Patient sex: F
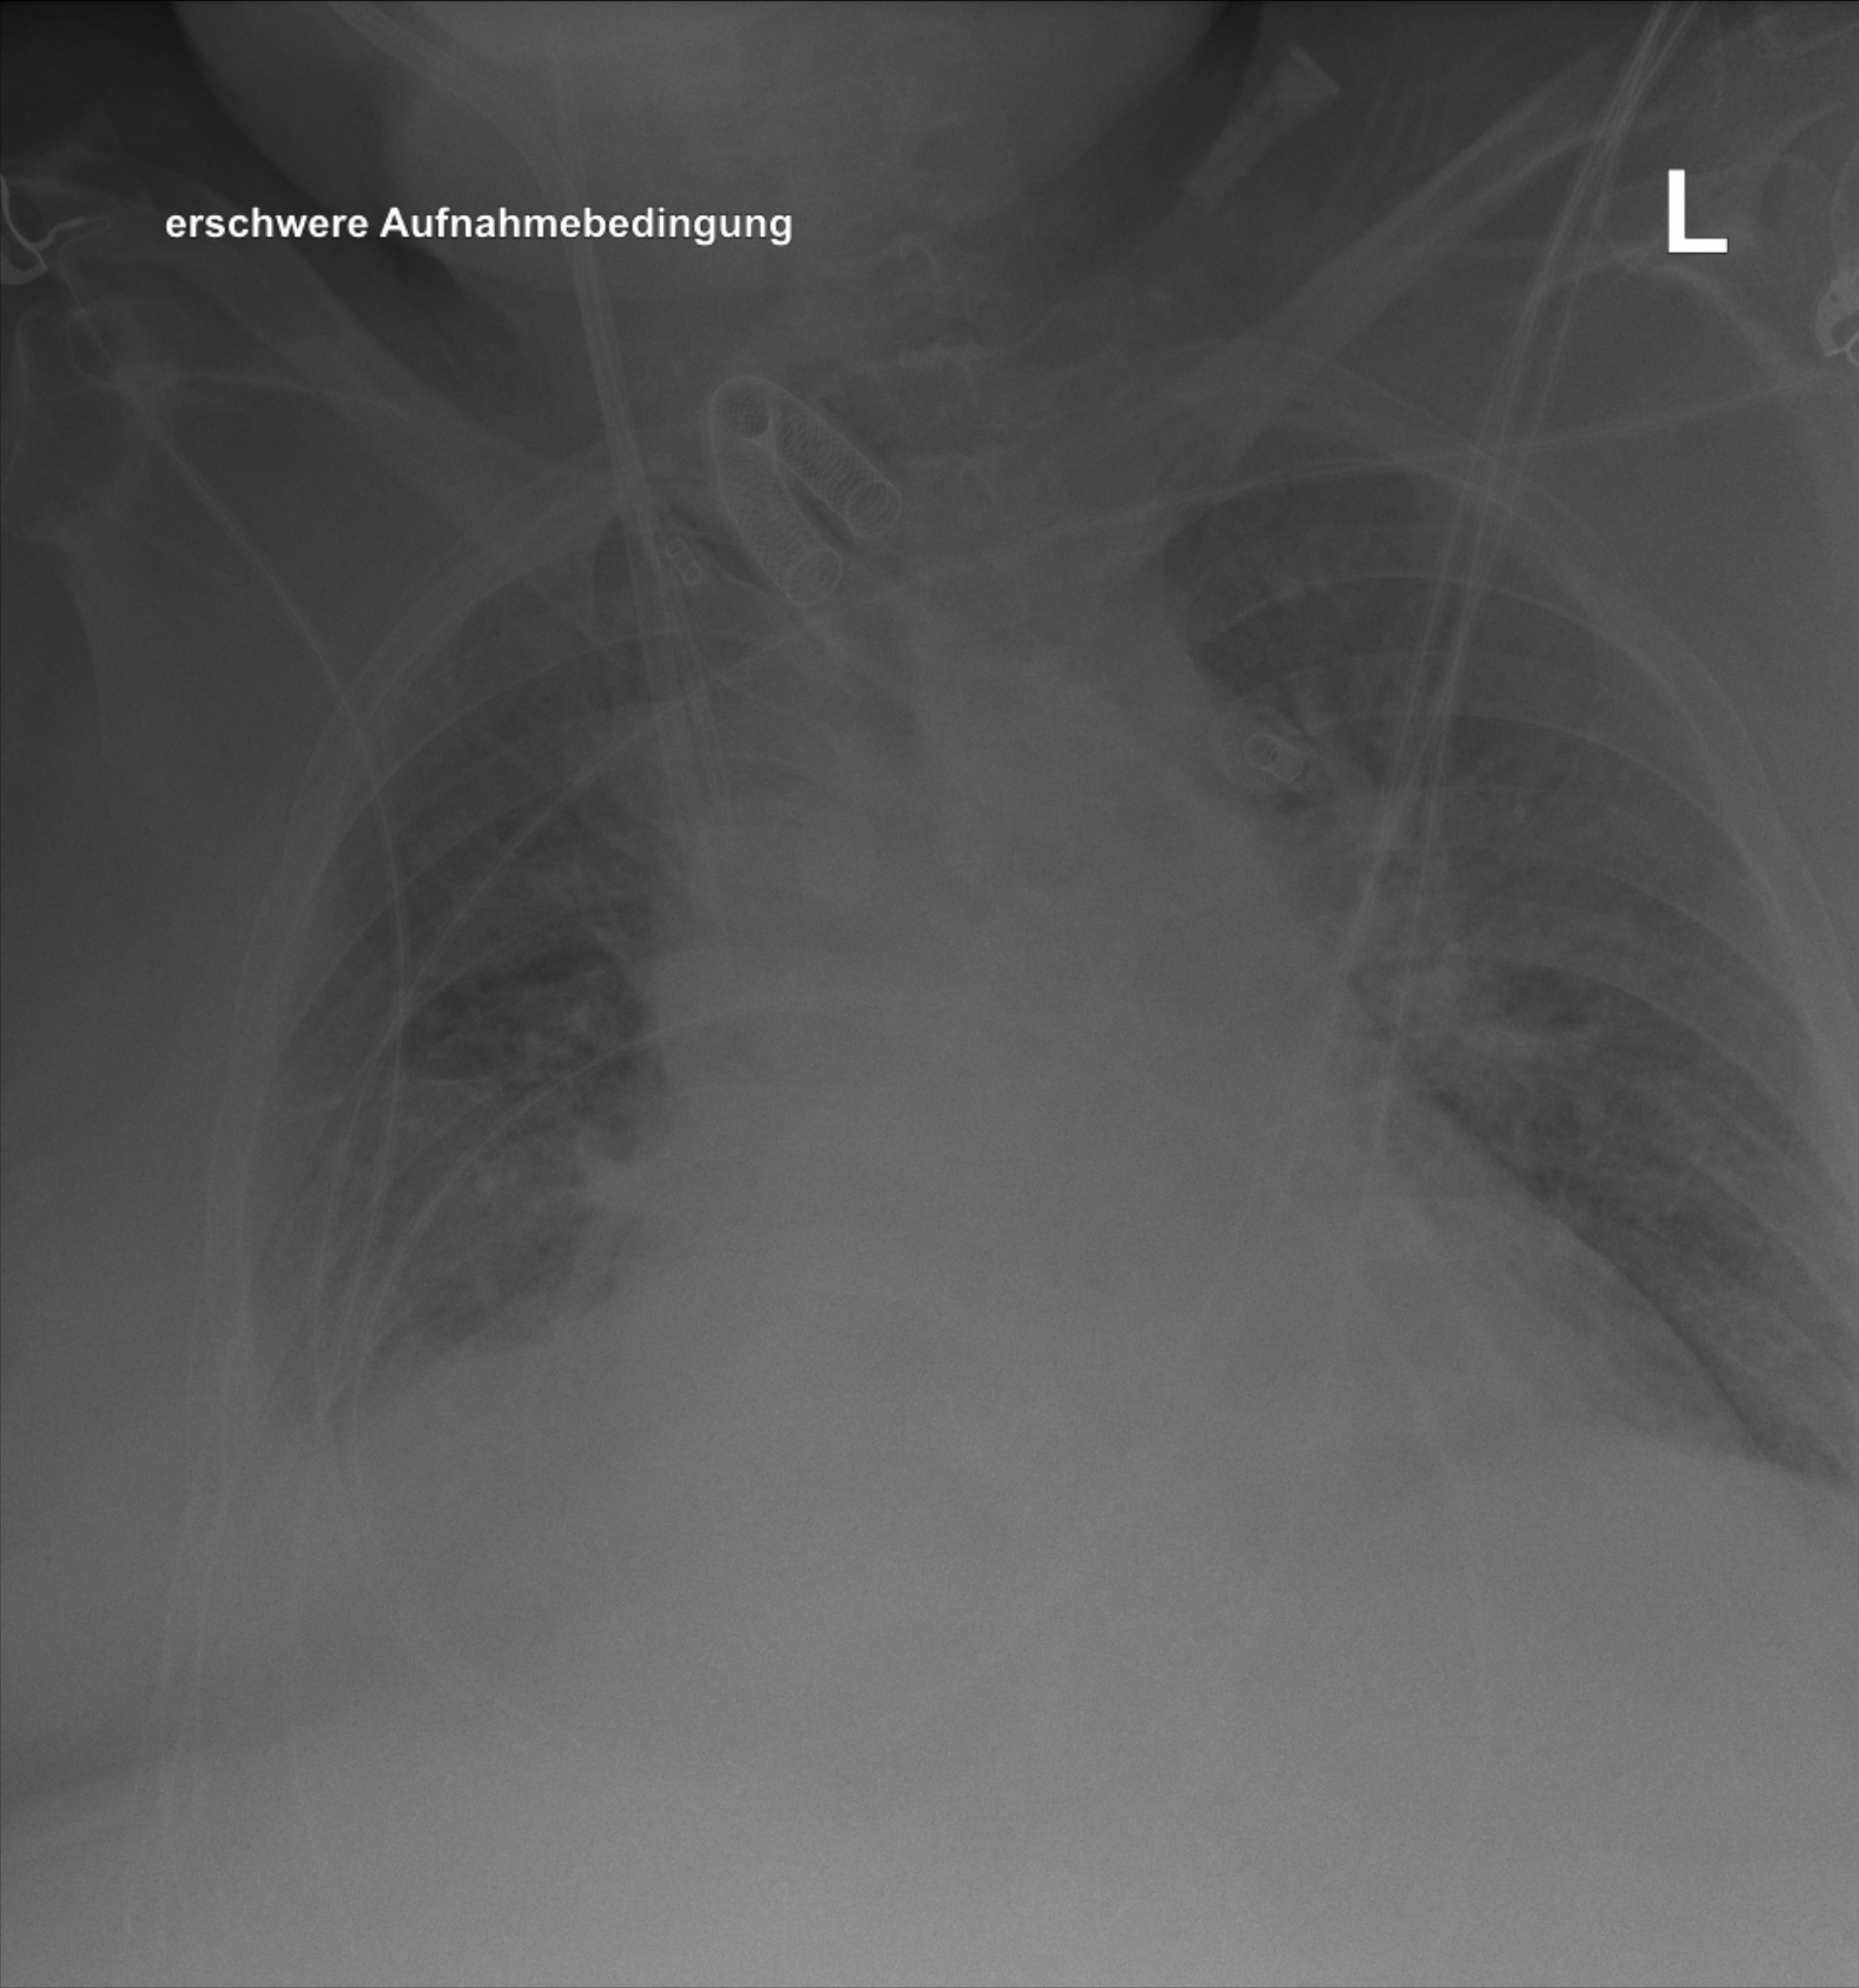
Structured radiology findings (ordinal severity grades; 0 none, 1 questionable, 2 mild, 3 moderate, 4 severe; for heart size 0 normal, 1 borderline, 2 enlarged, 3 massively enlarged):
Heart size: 2
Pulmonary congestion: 3
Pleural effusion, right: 3
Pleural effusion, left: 0
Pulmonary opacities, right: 2
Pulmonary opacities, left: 0
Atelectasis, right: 2
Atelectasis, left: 2